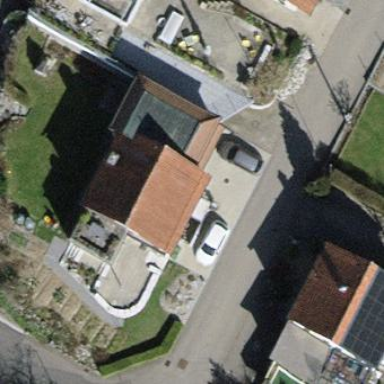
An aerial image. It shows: Building with tiled roof.